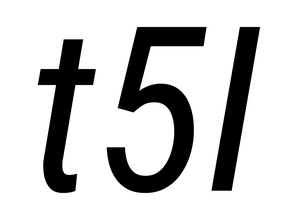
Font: Roboto-Italic_Condensed_Italic